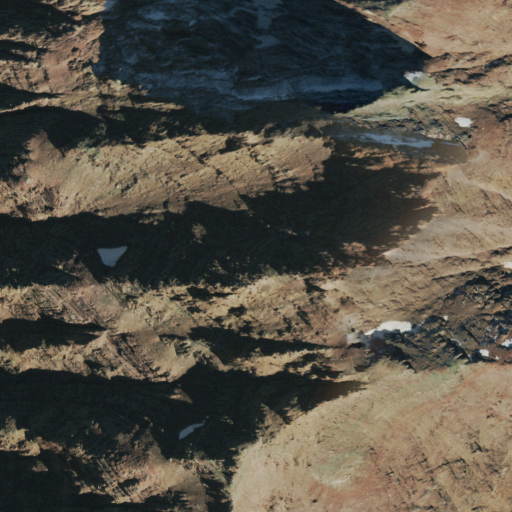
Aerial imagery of mountain in Colorado named Pyramid Peak containing barren land, shrub, snow, and grassland